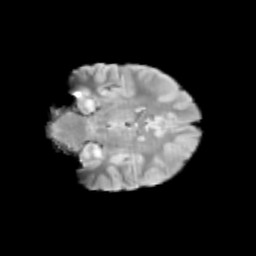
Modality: T2w
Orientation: coronal
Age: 9
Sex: male
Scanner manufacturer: siemens
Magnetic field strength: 3 T
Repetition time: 3.8 s
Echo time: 0.07 s